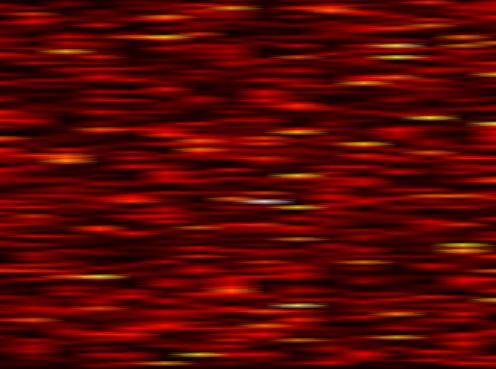
Label: FOFDM